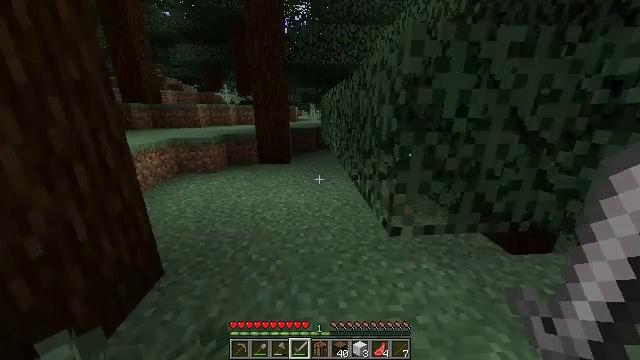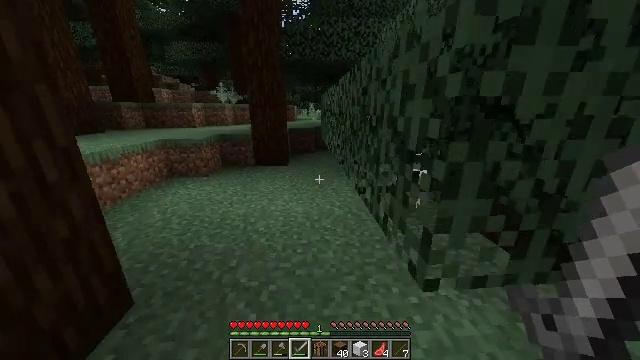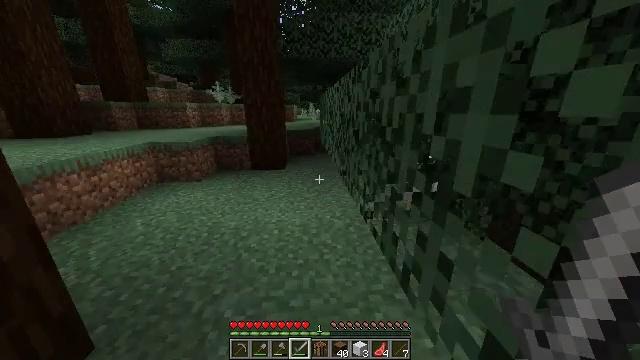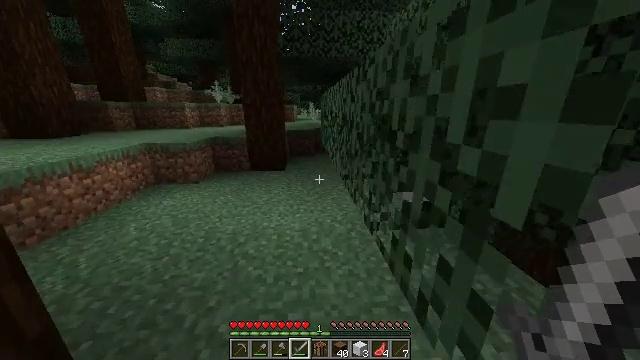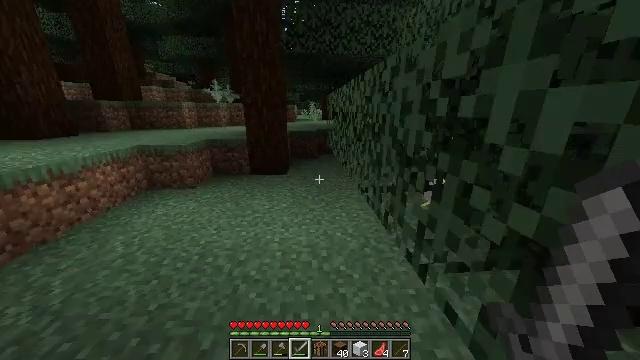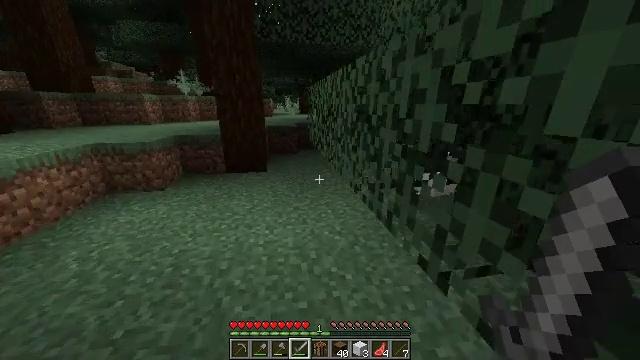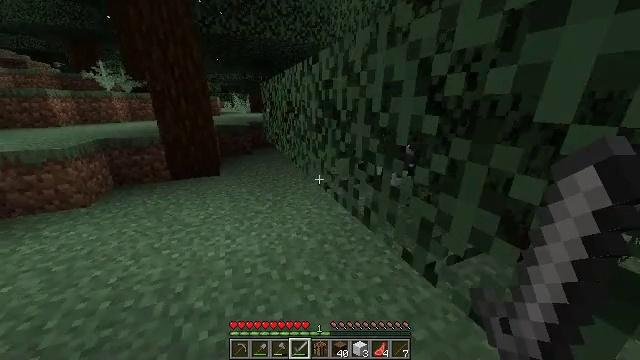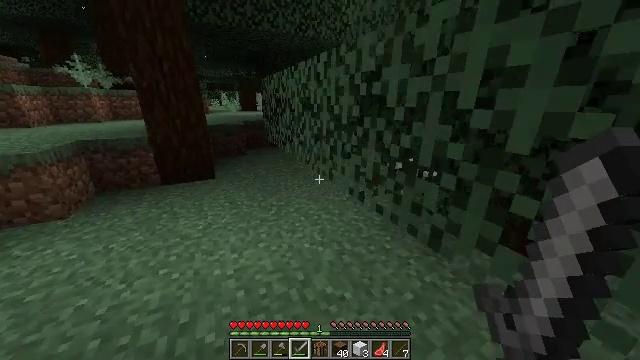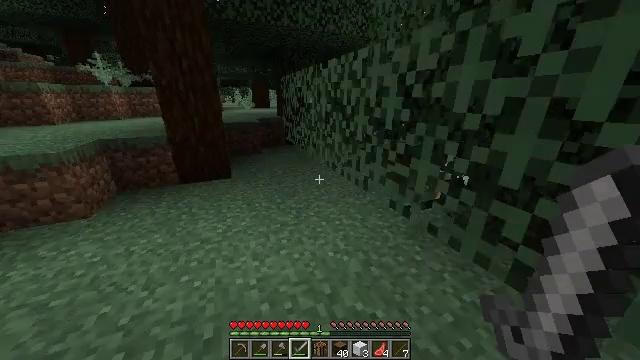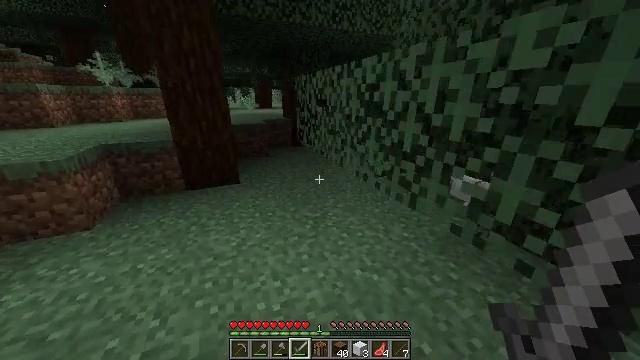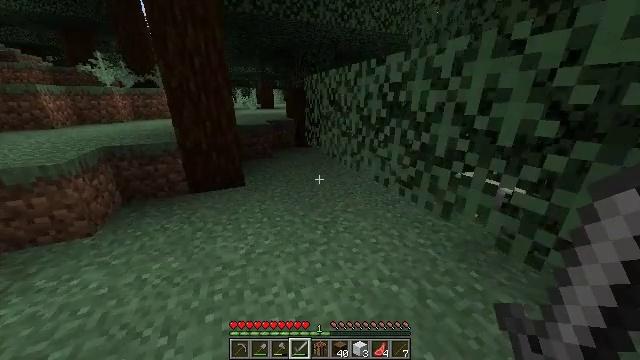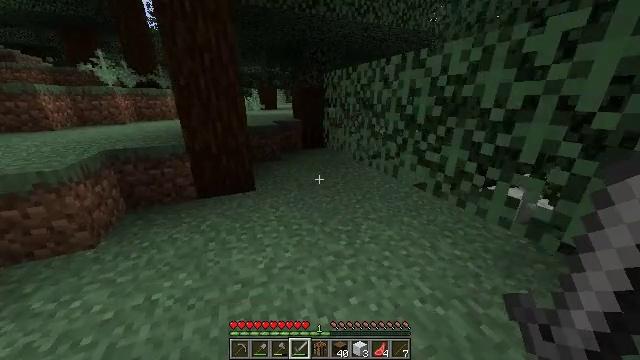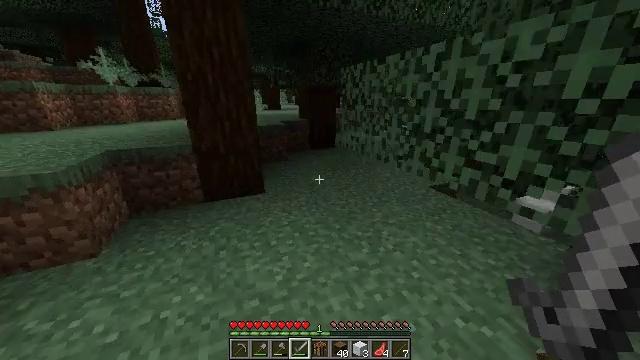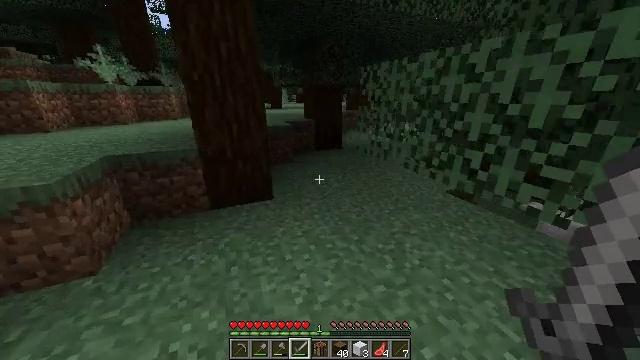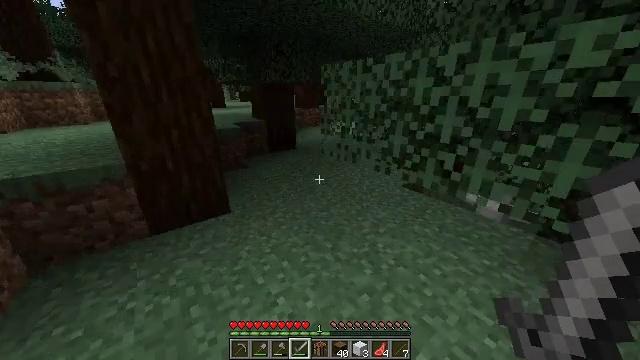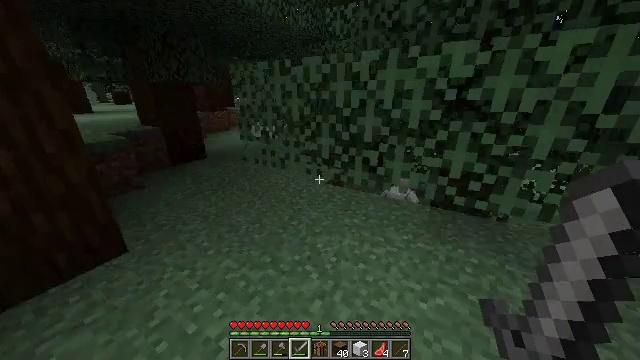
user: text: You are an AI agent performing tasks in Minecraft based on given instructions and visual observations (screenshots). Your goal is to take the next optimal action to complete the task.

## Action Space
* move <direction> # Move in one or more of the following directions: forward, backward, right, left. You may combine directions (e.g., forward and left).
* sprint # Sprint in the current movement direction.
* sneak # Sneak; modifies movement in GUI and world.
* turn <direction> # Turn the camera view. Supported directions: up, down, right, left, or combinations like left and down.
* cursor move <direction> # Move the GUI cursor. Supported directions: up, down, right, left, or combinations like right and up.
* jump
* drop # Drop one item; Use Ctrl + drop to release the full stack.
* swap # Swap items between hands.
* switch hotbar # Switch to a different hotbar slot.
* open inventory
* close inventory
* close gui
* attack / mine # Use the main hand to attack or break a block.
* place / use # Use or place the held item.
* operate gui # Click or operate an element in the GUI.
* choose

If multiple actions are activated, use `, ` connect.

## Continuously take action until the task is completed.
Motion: motion action
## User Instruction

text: Break the spruce leaves to clear the area.
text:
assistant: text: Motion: move forward, sprint
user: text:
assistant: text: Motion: move forward, sprint
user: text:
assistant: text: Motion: move forward and move left, sprint
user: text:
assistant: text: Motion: move forward and move left, sprint
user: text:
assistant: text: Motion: move forward and move left, sprint, turn right and down
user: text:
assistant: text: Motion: move forward and move left, sprint, turn right
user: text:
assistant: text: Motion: move forward and move left, sprint, turn right
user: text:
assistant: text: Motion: move forward and move left, sprint, turn left
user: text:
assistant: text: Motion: move forward and move left, sprint
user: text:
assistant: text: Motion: move forward and move left, sprint
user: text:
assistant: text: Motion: move forward and move left, sprint
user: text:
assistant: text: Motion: move forward and move left, sprint
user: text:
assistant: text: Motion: move forward and move left, sprint
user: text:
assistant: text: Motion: move forward and move left, sprint, turn right
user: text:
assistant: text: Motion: move forward and move left, sprint, turn right
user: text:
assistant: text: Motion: move forward and move left, sprint, turn right
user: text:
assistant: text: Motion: move forward and move left, sprint, turn right
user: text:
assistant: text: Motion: move forward and move left, sprint, turn right
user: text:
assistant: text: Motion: move forward and move left, sprint, turn right
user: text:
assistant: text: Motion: move forward and move left, sprint
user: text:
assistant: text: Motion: move forward and move left, sprint, turn right
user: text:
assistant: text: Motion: move forward and move left, sprint, turn right
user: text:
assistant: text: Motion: move forward and move left, sprint
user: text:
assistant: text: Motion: move forward and move left, sprint
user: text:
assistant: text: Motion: move forward and move left, sprint
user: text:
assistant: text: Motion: move forward and move left, sprint
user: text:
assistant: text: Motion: move forward and move left, sprint
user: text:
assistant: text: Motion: move forward and move left, sprint
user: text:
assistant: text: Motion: move forward and move left, sprint
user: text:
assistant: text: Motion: move forward and move left, sprint, turn right